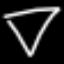
Label: diamond